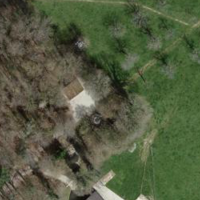
EUNIS habitat code: 52
Species observed at this site:
Conium maculatum